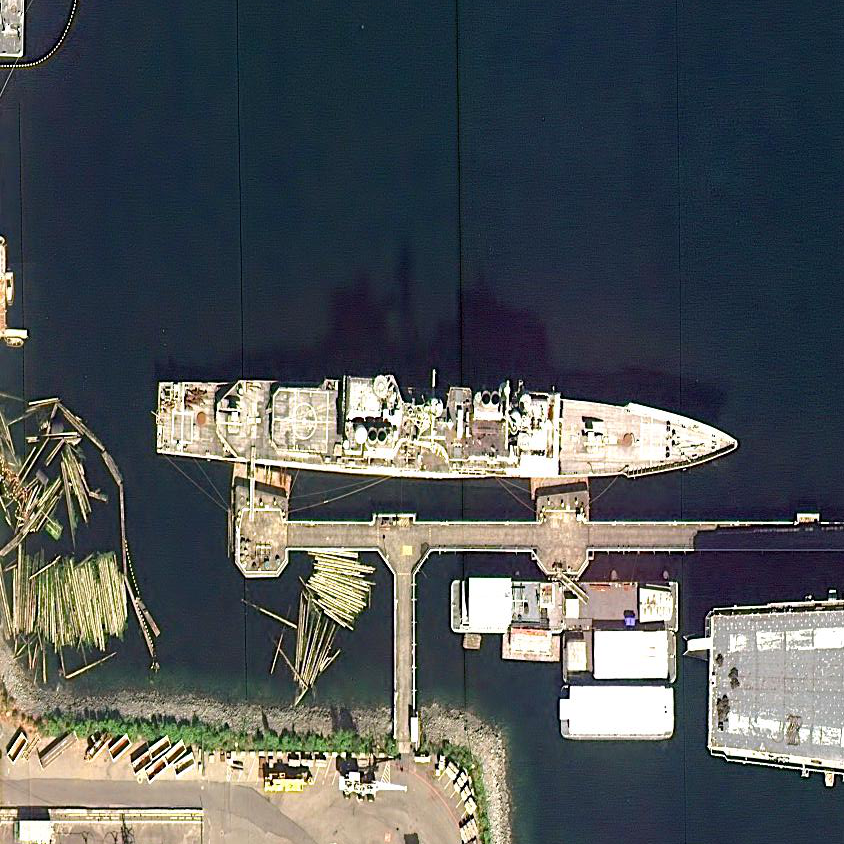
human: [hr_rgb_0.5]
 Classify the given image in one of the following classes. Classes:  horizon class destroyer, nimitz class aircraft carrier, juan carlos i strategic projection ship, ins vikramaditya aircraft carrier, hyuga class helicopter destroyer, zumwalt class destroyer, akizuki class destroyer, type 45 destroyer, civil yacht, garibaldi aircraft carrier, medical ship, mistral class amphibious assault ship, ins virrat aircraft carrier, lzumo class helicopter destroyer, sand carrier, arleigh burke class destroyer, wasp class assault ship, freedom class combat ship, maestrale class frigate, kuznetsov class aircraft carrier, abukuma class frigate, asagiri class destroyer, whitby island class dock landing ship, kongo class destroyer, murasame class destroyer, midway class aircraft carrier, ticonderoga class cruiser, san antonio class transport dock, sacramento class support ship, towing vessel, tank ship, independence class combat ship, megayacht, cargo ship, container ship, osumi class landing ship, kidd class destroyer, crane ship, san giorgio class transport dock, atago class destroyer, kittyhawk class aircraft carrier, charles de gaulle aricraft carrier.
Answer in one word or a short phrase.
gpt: Ticonderoga class cruiser